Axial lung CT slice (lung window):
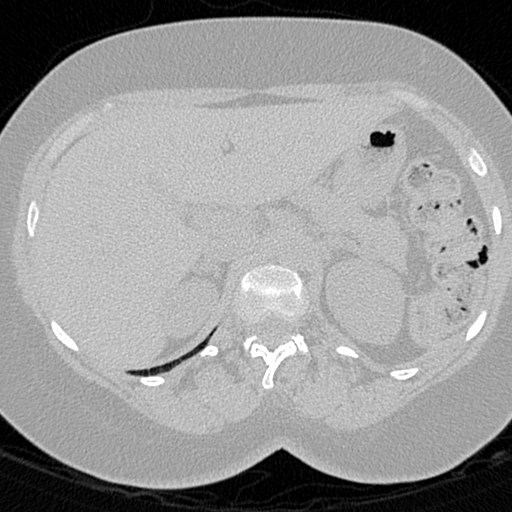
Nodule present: no